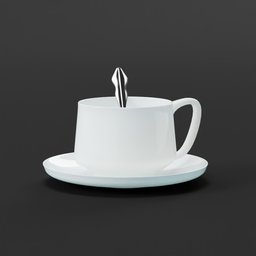
Label: tools